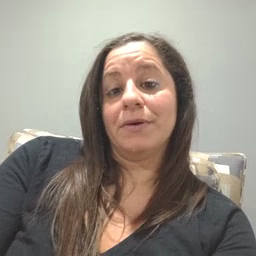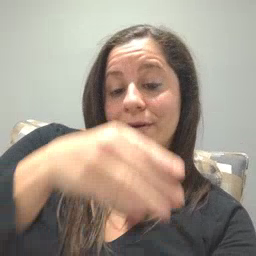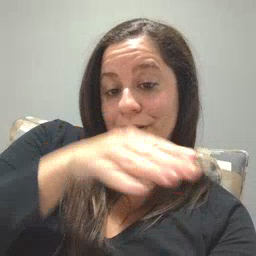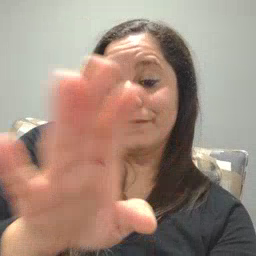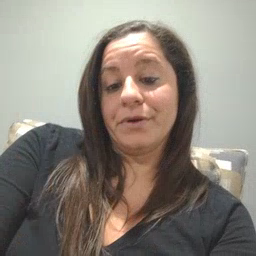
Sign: elephant